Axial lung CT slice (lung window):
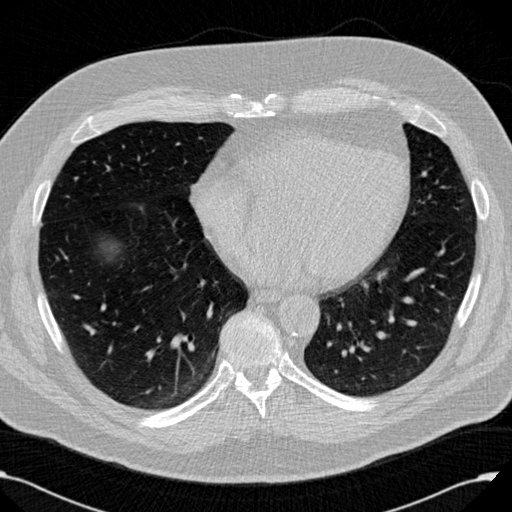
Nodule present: no